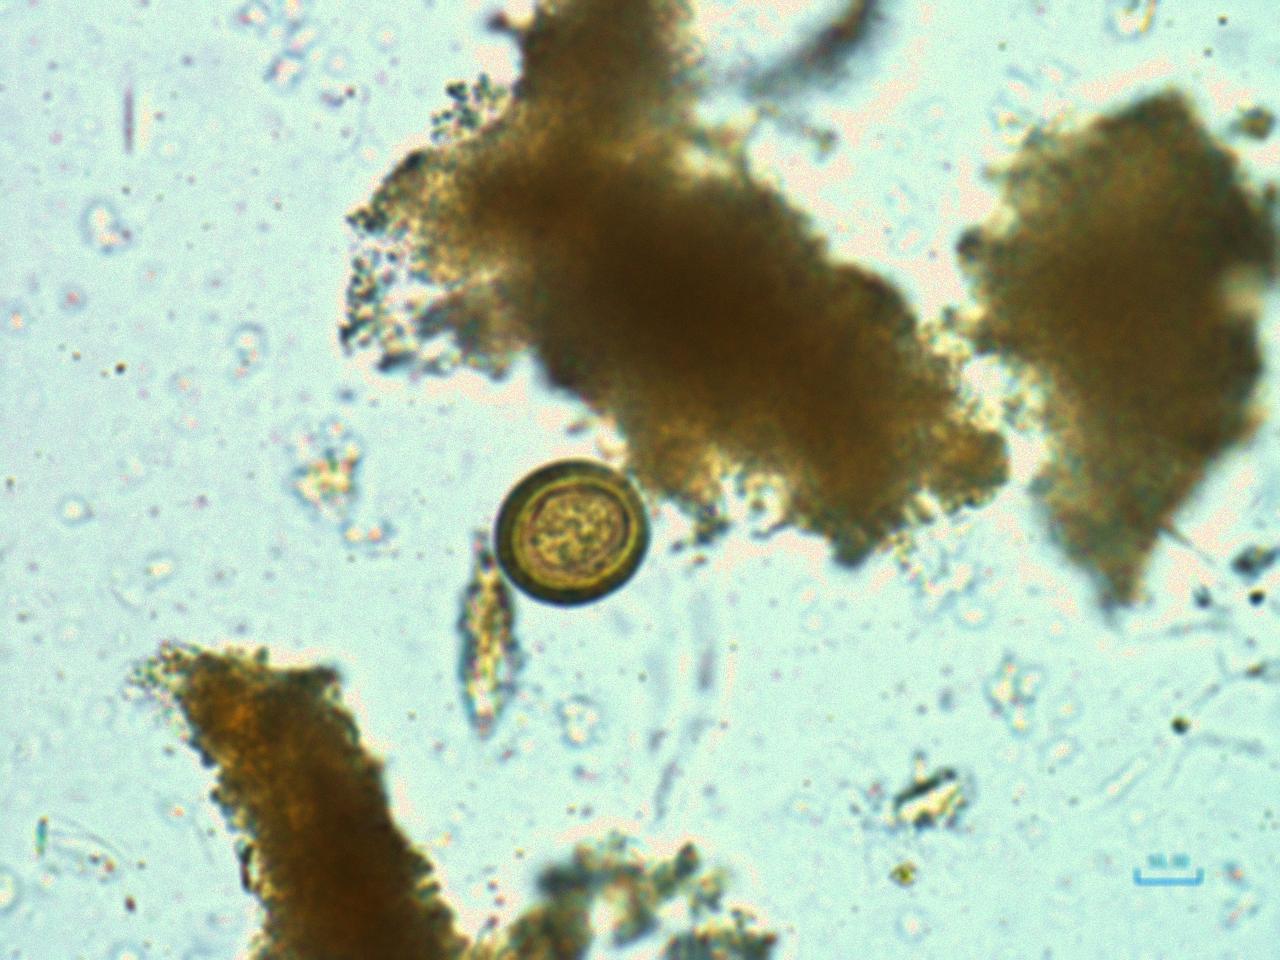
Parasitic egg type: Taenia spp. egg